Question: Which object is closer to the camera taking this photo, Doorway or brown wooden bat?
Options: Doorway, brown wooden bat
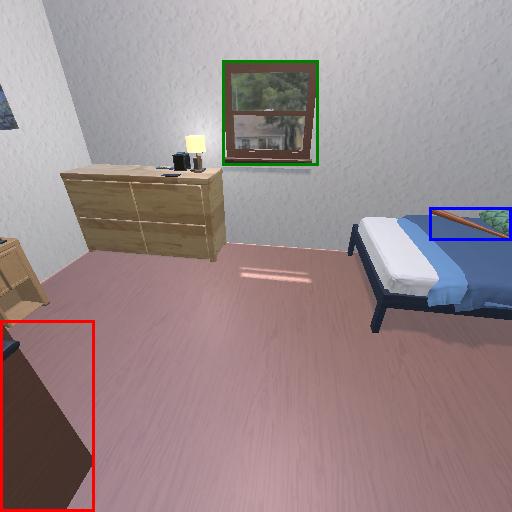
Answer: Doorway